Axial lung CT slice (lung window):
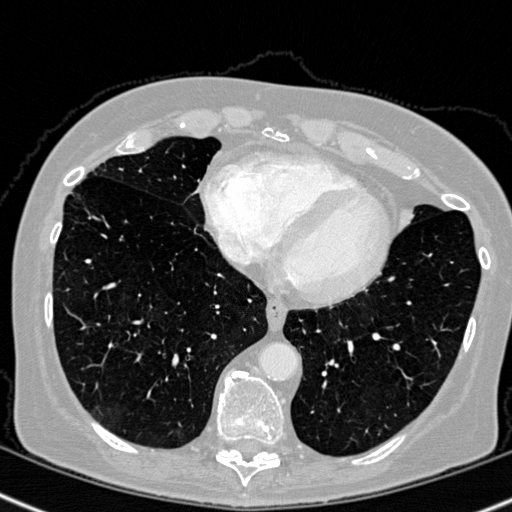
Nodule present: no